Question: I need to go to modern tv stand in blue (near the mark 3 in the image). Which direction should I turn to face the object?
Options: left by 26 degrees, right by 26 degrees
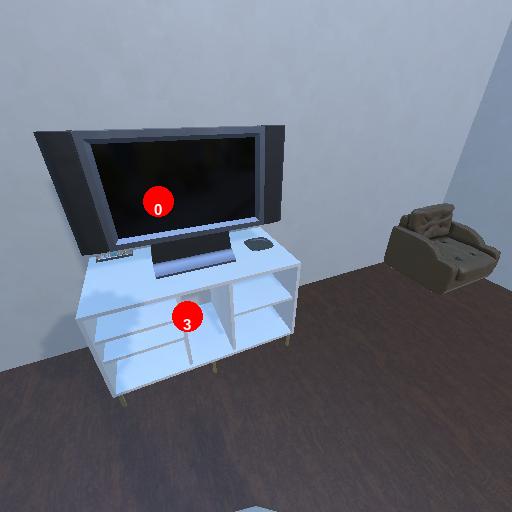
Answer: left by 26 degrees